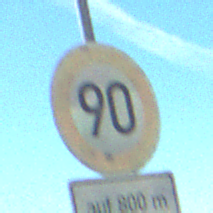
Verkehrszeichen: Geschwindigkeit90
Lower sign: LaengeEinerStrecke5
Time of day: Midday
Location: Outdoor (Special)
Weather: PartlyCloudy
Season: NotSpecified
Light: Natural